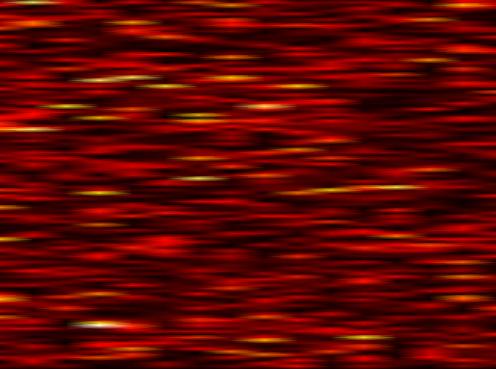
Label: OFDM